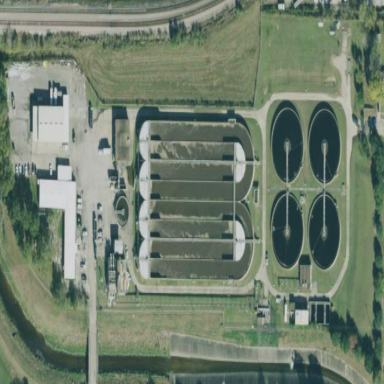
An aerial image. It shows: Wastewater plant.